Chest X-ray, PA view. Patient: 21 years old, sex M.
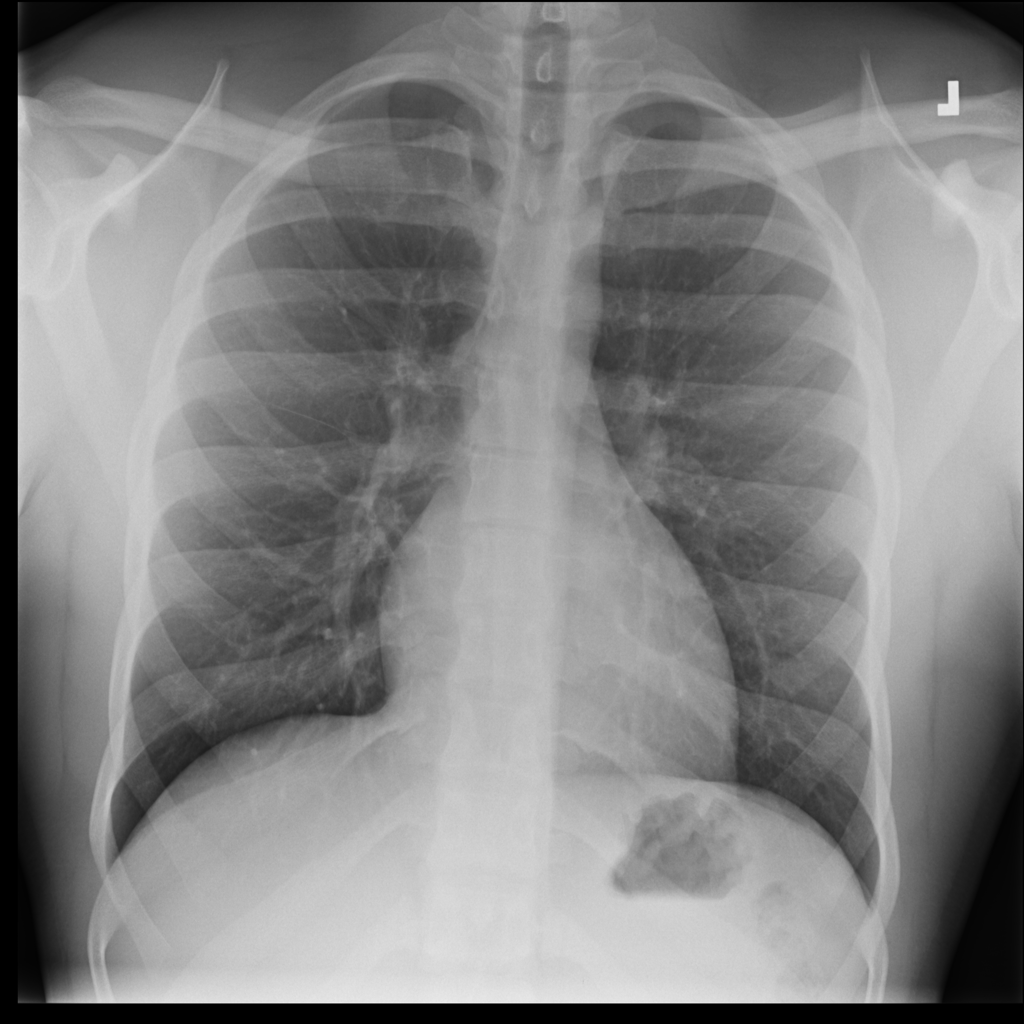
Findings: No Finding